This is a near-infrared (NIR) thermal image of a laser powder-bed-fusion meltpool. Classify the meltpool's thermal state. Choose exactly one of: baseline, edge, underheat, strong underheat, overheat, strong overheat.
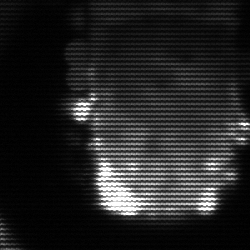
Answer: baseline